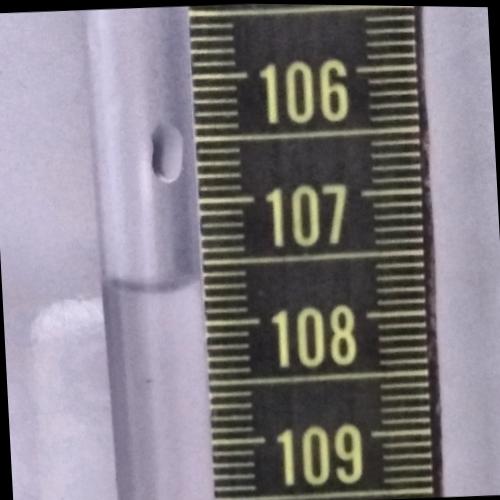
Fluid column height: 107.7 cm